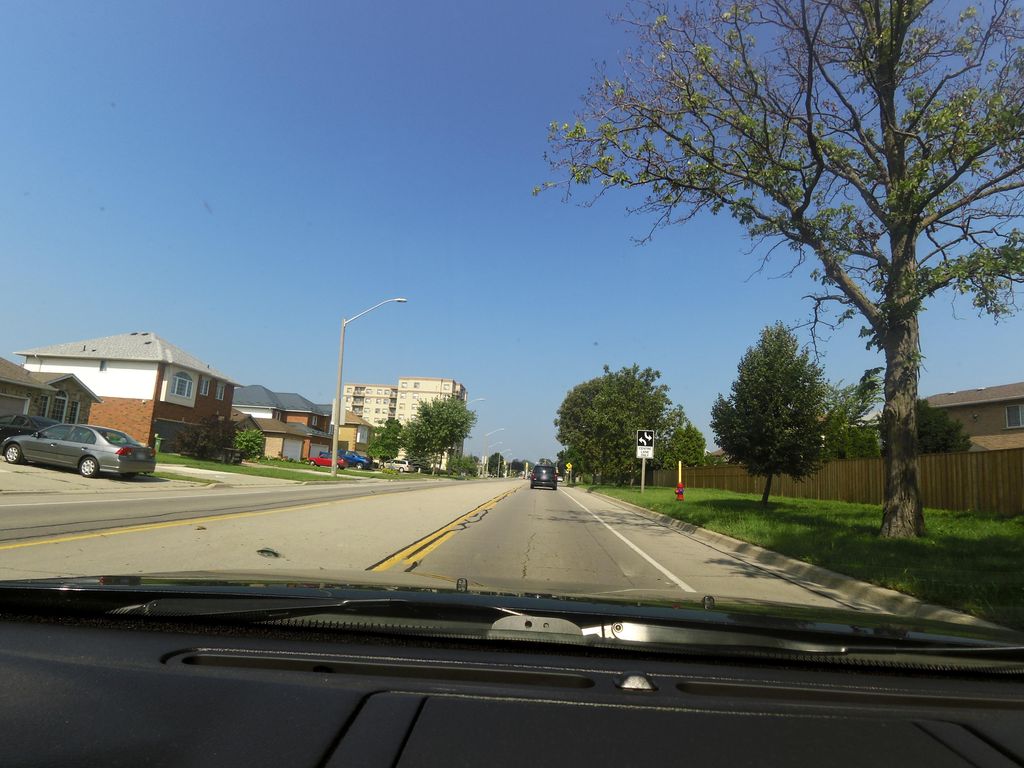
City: hamilton